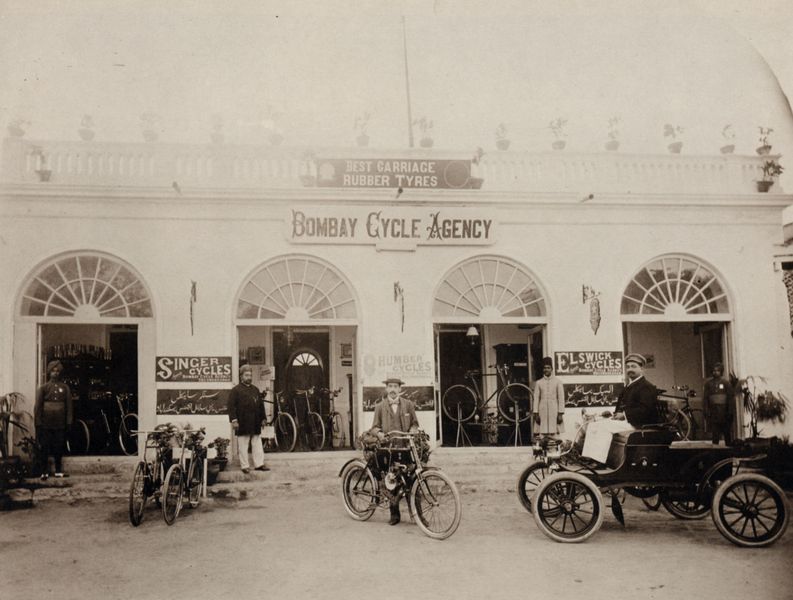
Titel: Bombay Fahrräderagentur
Künstler: Raja Lala Deen Dayal
Schlagwörter: baum, himmel, mann, weiß, wolken, bäume, frauen, gelb, menschen, fenster, frankreich, hut, hüte, lampe, männer, schaufenster, schwarz, strasse, dach, gebäude, haus, rot, wiese, alt, mütze, familie, händler, kind, england, handel, räder, skulptur, schrift, sitz, fassade, geschäft, abstrakt, amerika, kutsche, laden, werbung, sepia, auto, rad, rundbogen, wagen, strohut, stufen, fliege, schnauzbart, halle, foto, fotografie, bögen, auslage, verkauf, schwarz weiss, schilder, uniform, schuh, fahrrad, tore, werkstatt, singen, rundbögen, fahrer, indien, turban, lenker, reifen, radfahrer, automobil, englisch, kolonie, british, bogenfenster, fahrräder, inder, fahrradständer, mesnchen, weuß, kolonialzeit, radfahren, bombay, fahrradverleih, verleih, agency, agentur, britten, rte, singer, g, n, rad auto, reiffen, cycle, fahrradladen, bombay cycle agency, fahrradgeschäft, sincer, cycles